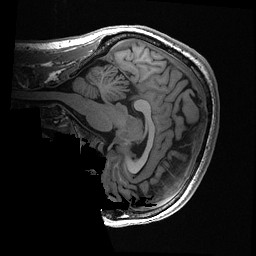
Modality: T1w
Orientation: sagittal
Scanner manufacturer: ge
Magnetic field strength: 3 T
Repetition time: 0.008164 s
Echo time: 0.003184 s